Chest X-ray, PA view. Patient: 38 years old, sex M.
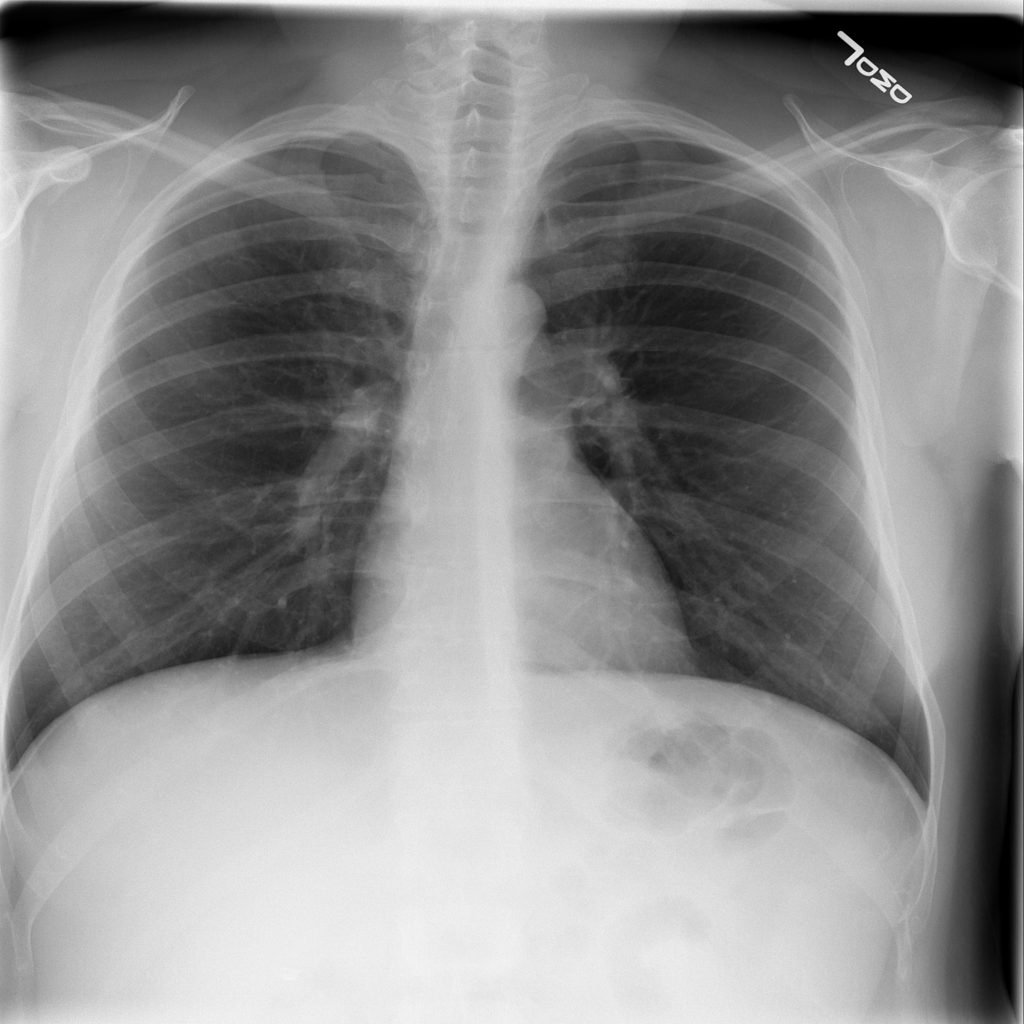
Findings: No Finding